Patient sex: F
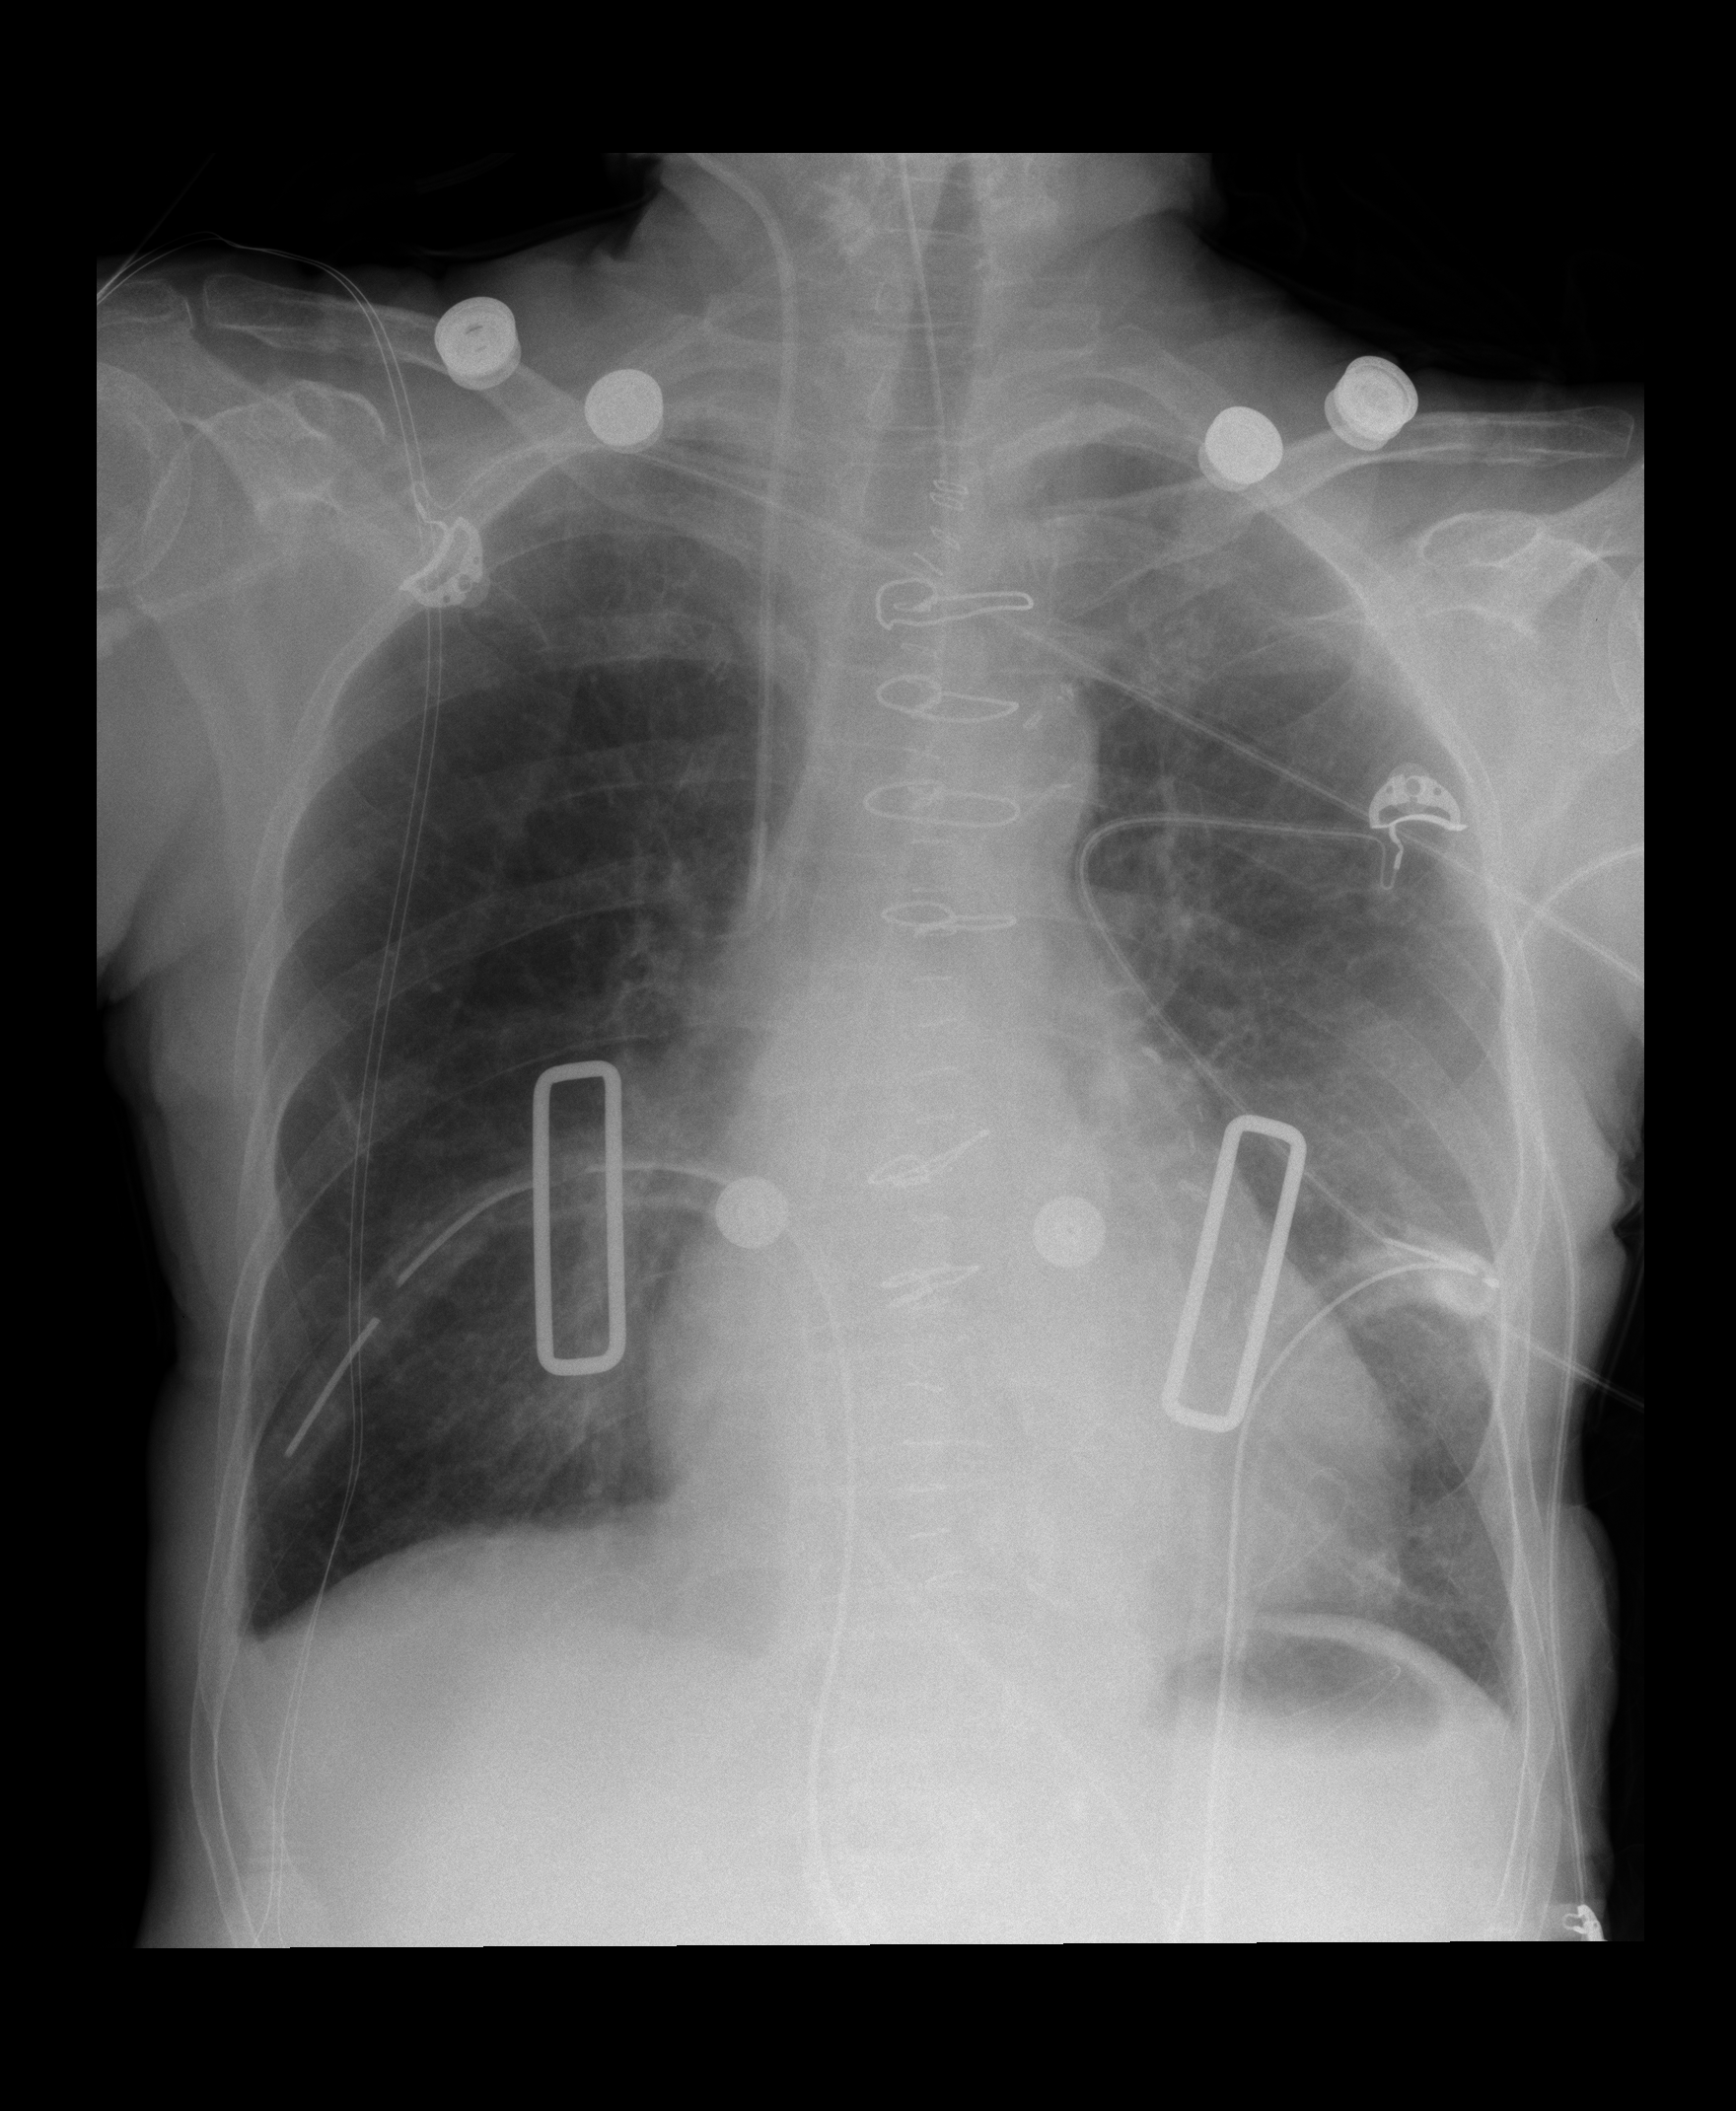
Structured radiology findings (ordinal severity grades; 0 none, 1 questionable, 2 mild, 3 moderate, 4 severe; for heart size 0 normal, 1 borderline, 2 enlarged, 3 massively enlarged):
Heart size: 0
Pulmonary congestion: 0
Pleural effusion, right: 0
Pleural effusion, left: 0
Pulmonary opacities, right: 0
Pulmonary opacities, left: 0
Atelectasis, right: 1
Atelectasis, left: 2